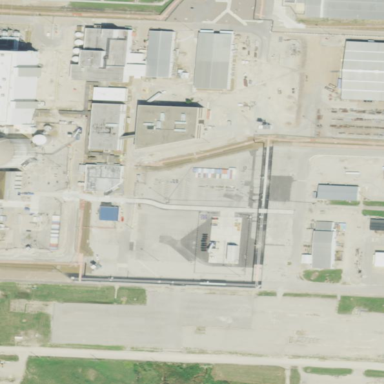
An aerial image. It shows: Industrial area with nuclear power plant.